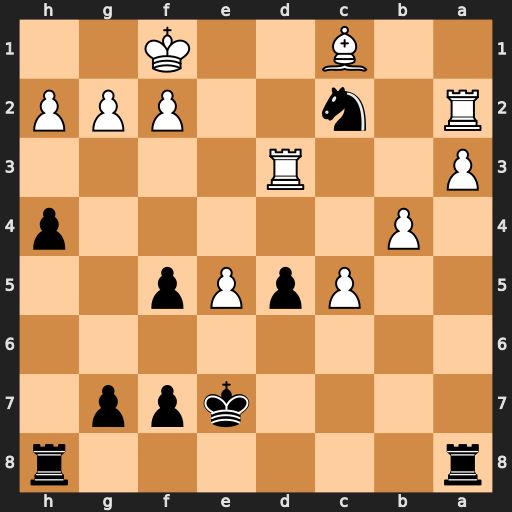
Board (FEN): r6r/4kpp1/8/2PpPp2/1P5p/P2R4/R1n2PPP/2B2K2
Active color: b
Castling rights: -
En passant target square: -
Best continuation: Nxb4 axb4 Rxa2